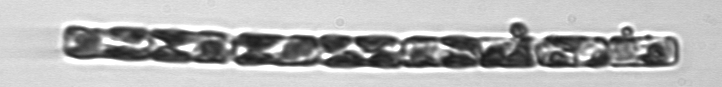
Label: Guinardia_delicatula